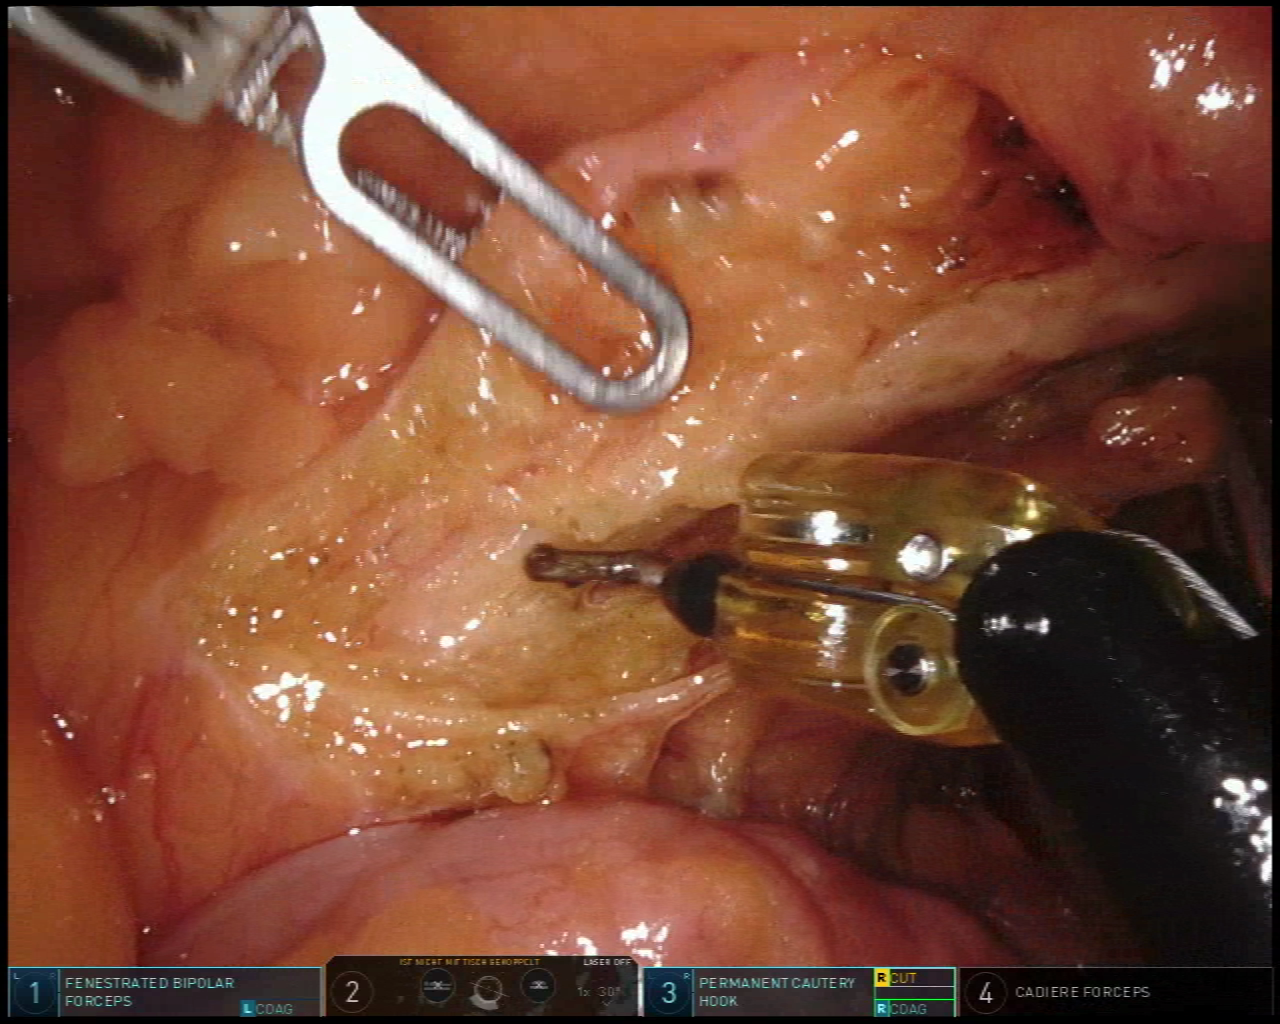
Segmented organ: inferior_mesenteric_artery
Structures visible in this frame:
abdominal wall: no
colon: no
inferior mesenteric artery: yes
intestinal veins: no
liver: no
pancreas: no
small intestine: yes
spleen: no
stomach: no
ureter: no
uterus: no
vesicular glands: no